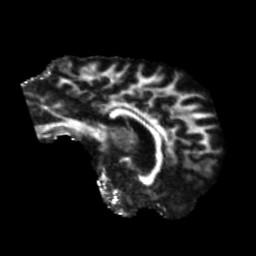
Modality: FA
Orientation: sagittal
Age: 58
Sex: male
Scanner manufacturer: siemens
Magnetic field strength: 3 T
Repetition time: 5.25 s
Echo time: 0.08 s